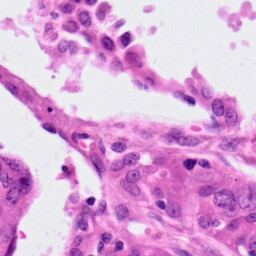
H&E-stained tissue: Lung